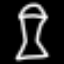
Label: hourglass